Question: After I deploy my worklight project to Xcode and try to run it, I get the following error from some worklight-specific build script called "buildtime.sh". (I've googled, this is a permission denied problem - it's different.
The project was produced following the tutorial instructions from: <URL>
1. I created the hybrid project
2. Deployed the project to Xcode using: "Run As" => Xcode project
3. Then tried to build and run the project
I'm using Worklight 6.2. Here is a screenshot of the error in Xcode:
What does "Set: Entry, ':buildtime', Does Not Exist" mean and how can I fix it?

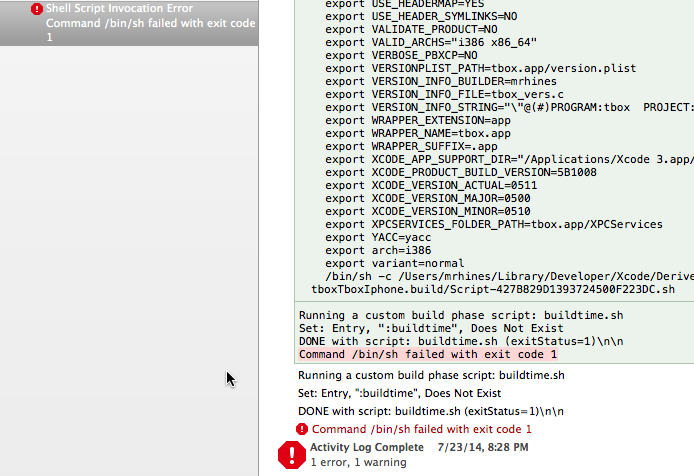
Answer: Commenting out the "echo" line in the offending script solved the defect in Worklight.
Hopefull setting a timestamp for building is not essential to a functioning Worklight.